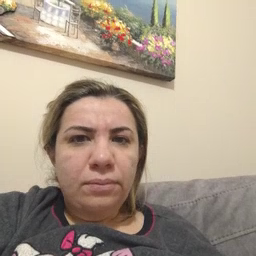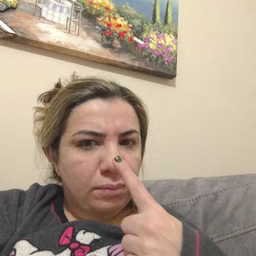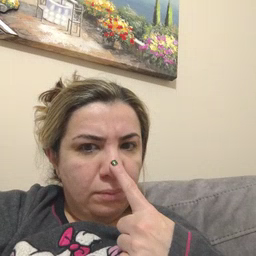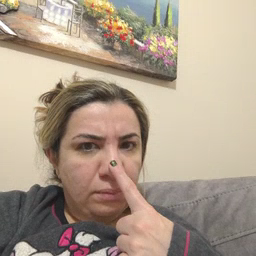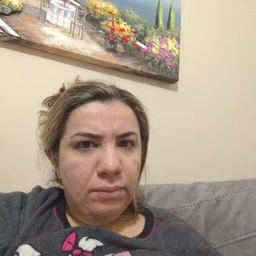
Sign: nose